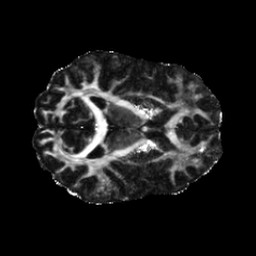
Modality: FA
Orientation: axial
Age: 30
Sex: female
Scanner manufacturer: siemens
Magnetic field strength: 6.98 T
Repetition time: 7.776 s
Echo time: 0.076 s